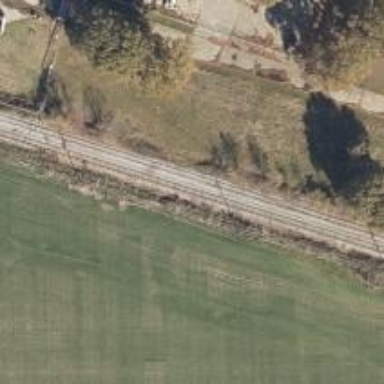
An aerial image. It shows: Railway siding for service.